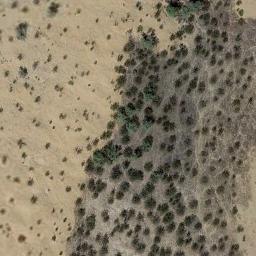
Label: chaparral